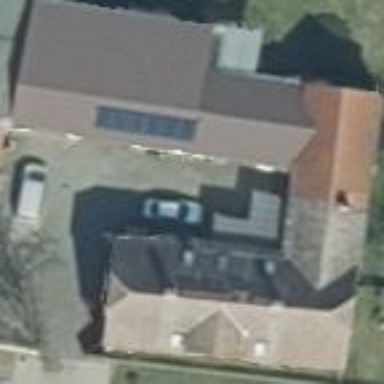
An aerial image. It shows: House with car repair shop.